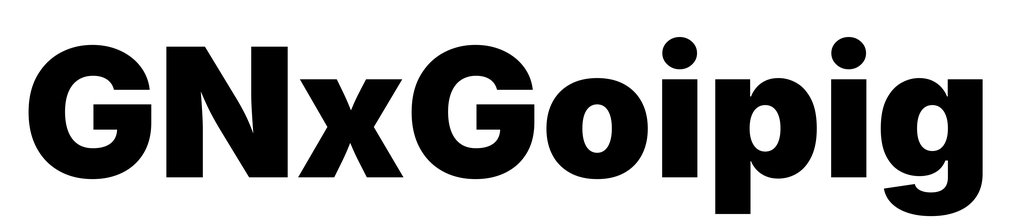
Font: Inter_Black